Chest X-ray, AP view. Patient: 50 years old, sex M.
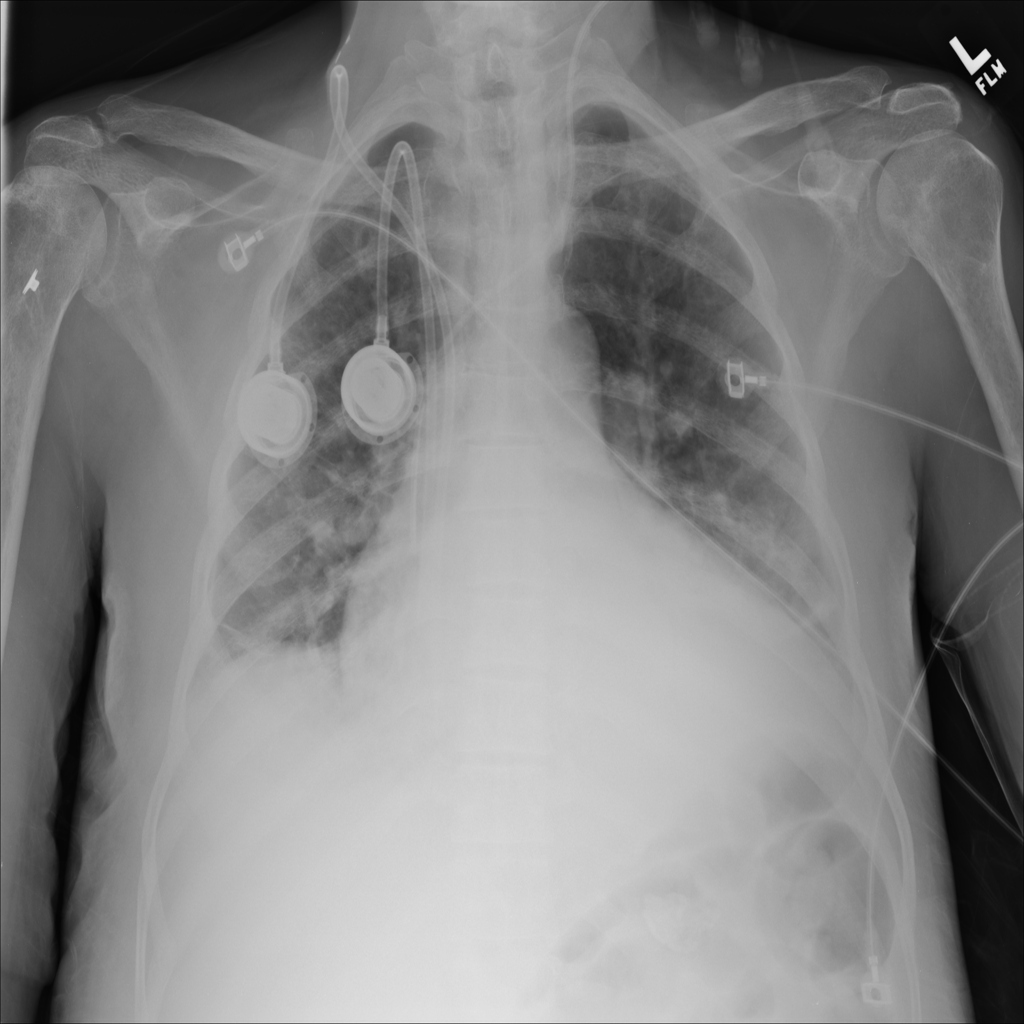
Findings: Atelectasis